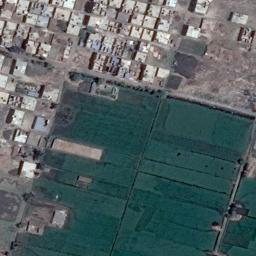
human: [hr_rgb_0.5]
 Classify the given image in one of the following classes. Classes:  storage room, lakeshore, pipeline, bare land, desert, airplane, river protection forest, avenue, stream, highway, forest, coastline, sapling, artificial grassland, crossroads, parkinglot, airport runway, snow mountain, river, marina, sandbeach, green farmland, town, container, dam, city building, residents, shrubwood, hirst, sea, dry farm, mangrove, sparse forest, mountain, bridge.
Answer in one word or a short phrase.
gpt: green farmland